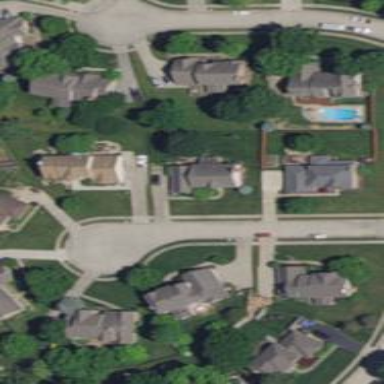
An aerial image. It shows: Residential road with separate asphalt sidewalk.